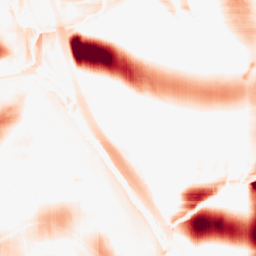
Category: morphological
Decomposition family: morphological_square
Decomposition parameters: operation: opening
size: 50
Upsampling method: sinc_hamming
Upsampling parameters: scale: 2
kernel_size: 16
Upsampling scale: 2